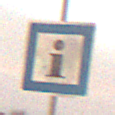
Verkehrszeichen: Informationsstelle
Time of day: SunriseSunset
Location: Outdoor (Nature)
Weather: PartlyCloudy
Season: NotSpecified
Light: Natural